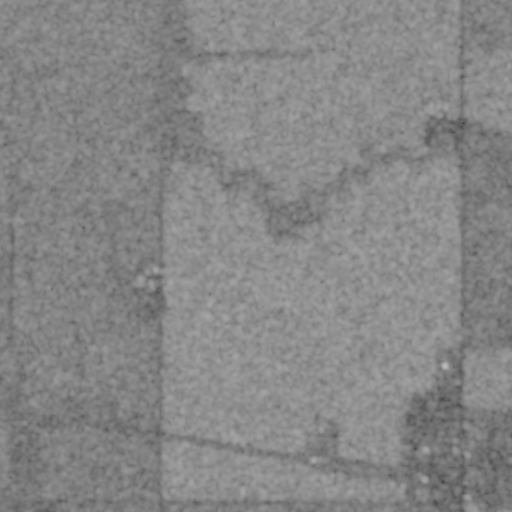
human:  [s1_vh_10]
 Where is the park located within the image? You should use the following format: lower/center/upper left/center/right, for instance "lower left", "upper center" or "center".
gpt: The park is located in the lower right of the image.
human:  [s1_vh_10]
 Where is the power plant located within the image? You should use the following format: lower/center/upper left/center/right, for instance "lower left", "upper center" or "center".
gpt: There is no power plant in the image.

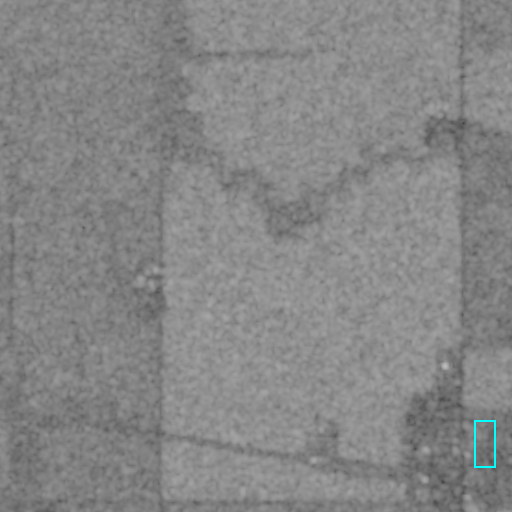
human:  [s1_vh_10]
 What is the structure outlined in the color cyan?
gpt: The structure outlined in cyan is a park.
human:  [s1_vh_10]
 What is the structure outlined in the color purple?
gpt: There is no purple outline.